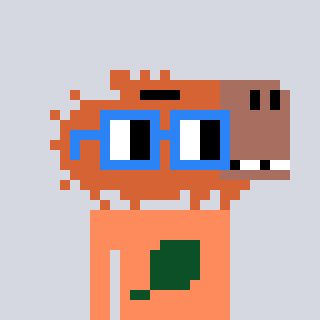
a pixel art character with square blue glasses, a capybara-shaped head and a peachy-colored body on a cool background